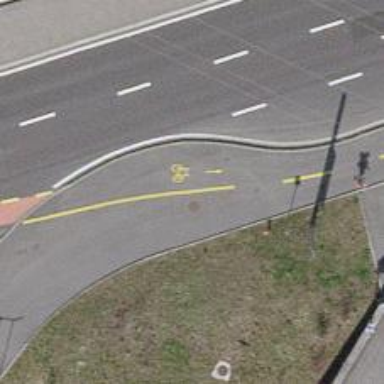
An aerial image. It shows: Cycleway.